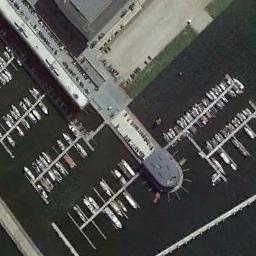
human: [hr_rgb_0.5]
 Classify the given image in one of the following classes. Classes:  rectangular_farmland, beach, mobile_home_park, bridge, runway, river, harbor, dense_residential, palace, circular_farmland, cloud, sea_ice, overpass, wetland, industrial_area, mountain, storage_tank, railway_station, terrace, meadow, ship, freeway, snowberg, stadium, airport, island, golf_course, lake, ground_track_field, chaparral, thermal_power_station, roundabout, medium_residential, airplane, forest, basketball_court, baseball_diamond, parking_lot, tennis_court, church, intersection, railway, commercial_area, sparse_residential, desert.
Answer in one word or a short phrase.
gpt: harbor